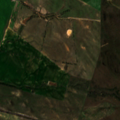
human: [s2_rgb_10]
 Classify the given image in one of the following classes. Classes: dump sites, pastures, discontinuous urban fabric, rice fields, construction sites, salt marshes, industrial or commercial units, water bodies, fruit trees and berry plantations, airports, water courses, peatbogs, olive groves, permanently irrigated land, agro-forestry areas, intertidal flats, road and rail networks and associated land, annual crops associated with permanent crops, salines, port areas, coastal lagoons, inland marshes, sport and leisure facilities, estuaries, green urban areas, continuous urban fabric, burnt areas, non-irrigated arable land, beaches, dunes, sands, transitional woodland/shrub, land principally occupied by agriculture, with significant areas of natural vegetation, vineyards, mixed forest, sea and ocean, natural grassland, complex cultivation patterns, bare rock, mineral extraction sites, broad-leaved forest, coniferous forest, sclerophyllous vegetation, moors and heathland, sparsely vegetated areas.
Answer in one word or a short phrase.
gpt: non-irrigated arable land, permanently irrigated land, pastures, transitional woodland/shrub